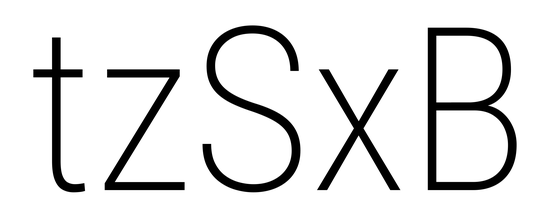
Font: Roboto_Condensed_ExtraLight